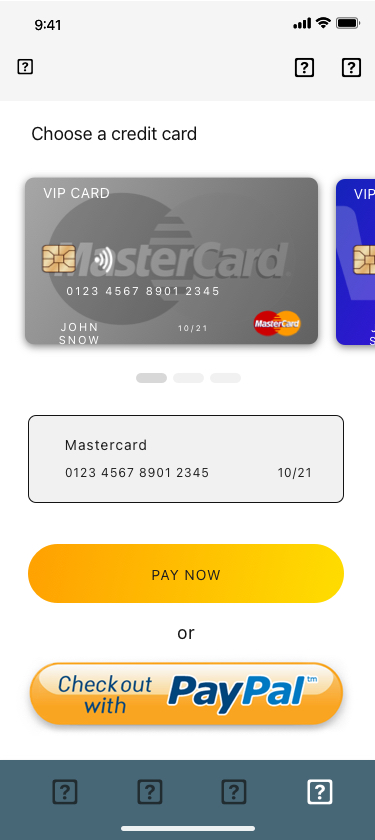
Text in this UI design:
or
PAY NOW
10/21
0123 4567 8901 2345
Mastercard
VIP CARD
0123 4567 8901 2345
JOHN SNOW
VIP CARD
0123 4567 8901 2345
JOHN SNOW
10/21
Choose a credit card